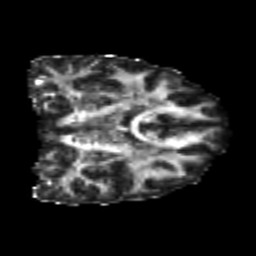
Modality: FA
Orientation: coronal
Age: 22
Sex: female
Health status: healthy
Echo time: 0.074 s